Field crop: tomato
Growth stage: 2
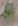
Species: solanum